Question: I want to use css triangle as a shape for a background and I don't know how to do it or if it's possible.
In the end it should be a menu looking like image below.

<URL>
I have found some ways how to do the shape but I can't fit the text inside...
I just need to know if its possible to get this just by using html and css without images and if the triangle is the right choice.
Under this menu should be another '<div>' with yellow background connected to menu so it will make one shape.
Thank you kindly for all your responses and advices.
PS: fiddle
I'm tring to get "homepage" on the left but I'm lost...
'''
body {
background-color:
}
.shape {
width:960px;
margin:0 auto;
}
.top {
}
.bottom {
width: 960px;
height: 50px;
padding-top: 25px;
font-family: 'Source Sans Pro', sans-serif;
color: #f1c40f;
text-align: right;
background: #f1c40f; /* Old browsers */
background: -moz-linear-gradient(4.5deg, #f1c40f 50%, #1c2228 50%); /* FF3.6+ */
background: -webkit-gradient(linear, left bottom, right top, color-stop(50%,#f1c40f), color-stop(50%,#1c2228)); /* Chrome,Safari4+ */
background: -webkit-linear-gradient(4.5deg, #f1c40f 50%,#1c2228 50%); /* Chrome10+,Safari5.1+ */
background: -o-linear-gradient(4.5deg, #f1c40f 50%,#1c2228 50%); /* Opera 11.10+ */
background: -ms-linear-gradient(4.5deg, #f1c40f 50%,#1c2228 50%); /* IE10+ */
background: linear-gradient(4.5deg, #f1c40f 50%,#1c2228 50%); /* W3C */
filter: progid:DXImageTransform.Microsoft.gradient( startColorstr='#f1c40f', endColorstr='#1c2228',GradientType=1 ); /* IE6-9 fallback on horizontal gradient */
}
.bottom a.special {
text-align: left;
padding:100px;
color: red;
}
.bottom a, a:link, a:visited, a:hover {
color:#f1c40f;
background-color:transparent;
text-decoration:bold;
}
.bottom a, a:active {
color:#f1c40d;
background-color:transparent;
text-decoration:none;
}
'''
'''
<!DOCTYPE html>
<html>
<head>
<title>Hello World!</title>
<meta charset="utf-8">
<link rel="stylesheet" href="style.css" />
<link href='http://fonts.googleapis.com/css?family=Source+Sans+Pro:200,400,600,700,200italic,400italic,600italic,700italic&subset=latin-ext' rel='stylesheet' type='text/css'>
</head>
<body>
<div class="bottom">
<a class="special">Homepage</a>
<a href="">About</a>
<a href="">Works</a>
<a href="">Contact</a>
</div>
</body>
</html>
'''
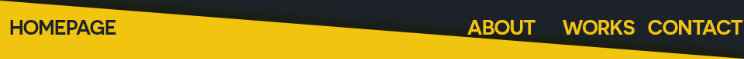
Answer: Try use the Cross browser tecnique of <URL>.
It is and not give effect.
Here is a <URL>.